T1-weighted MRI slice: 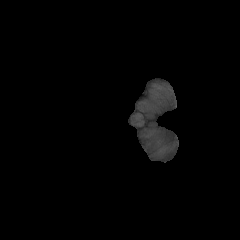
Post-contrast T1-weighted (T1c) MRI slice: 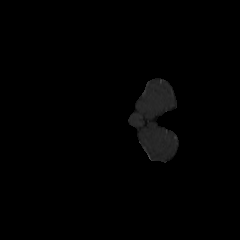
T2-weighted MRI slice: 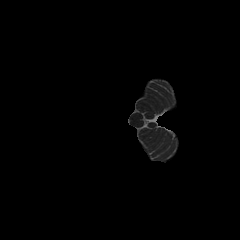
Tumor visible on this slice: no